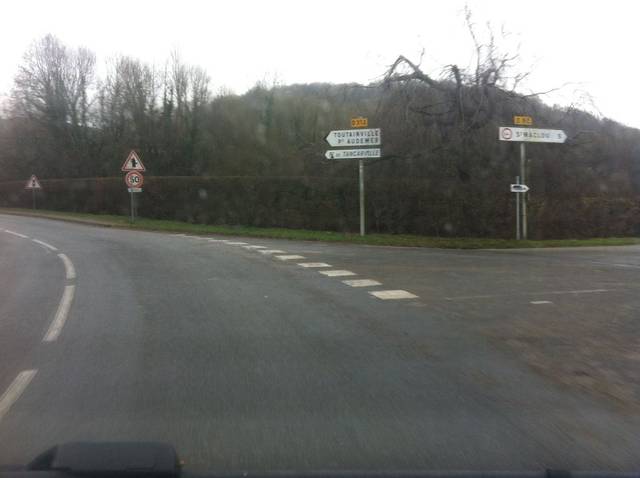
Region: France
Coordinates: 49.401, 0.424